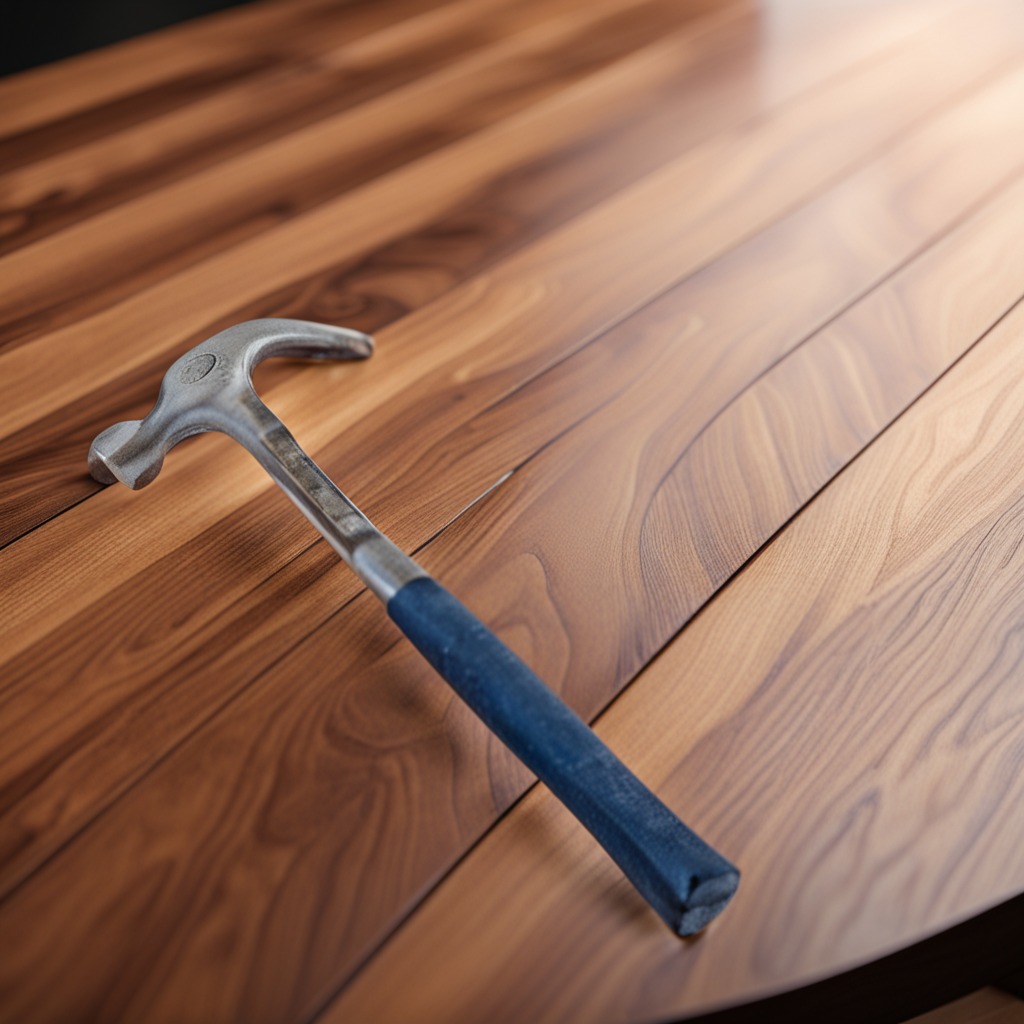
A hammer is lying on the wooden table in a carpentry studio.